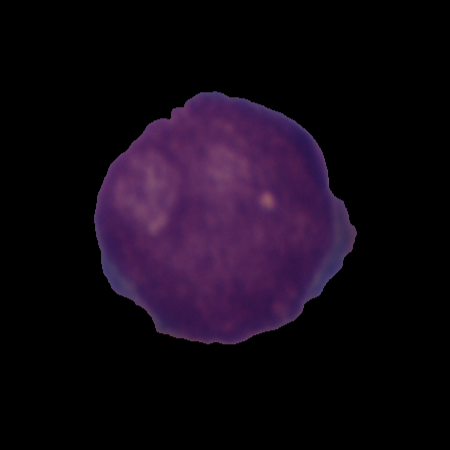
Label: cancer